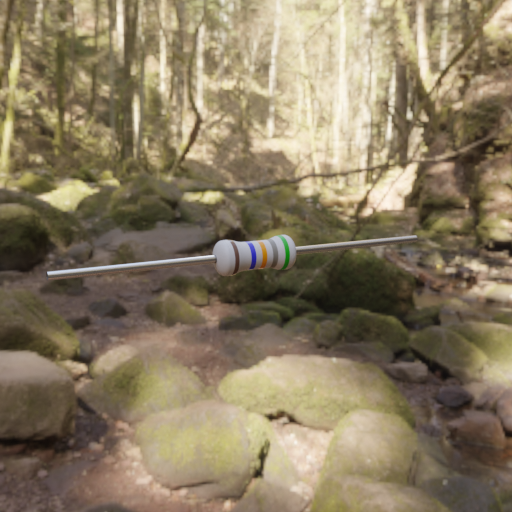
Resistor colour bands (in order): brown, blue, orange, gray, green